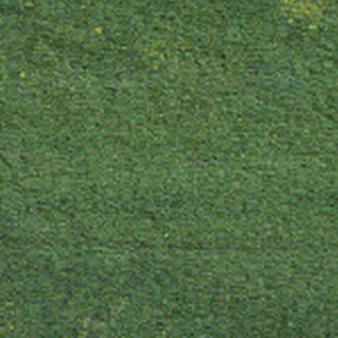
Label: other